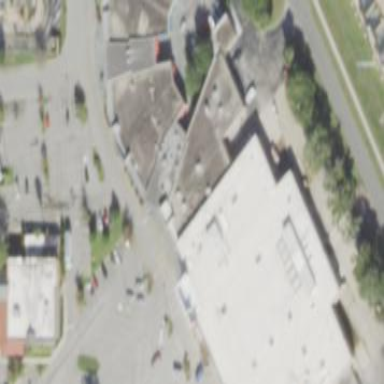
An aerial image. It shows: Commercial building.